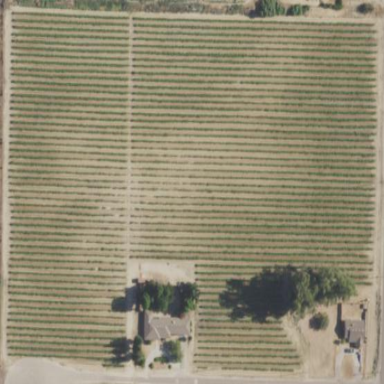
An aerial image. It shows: Vineyard growing grapes.